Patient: sex F, age 61
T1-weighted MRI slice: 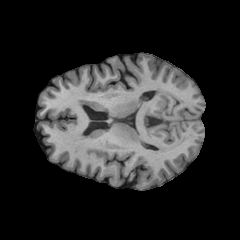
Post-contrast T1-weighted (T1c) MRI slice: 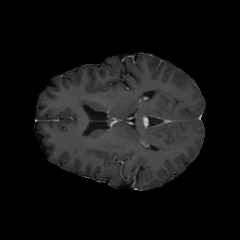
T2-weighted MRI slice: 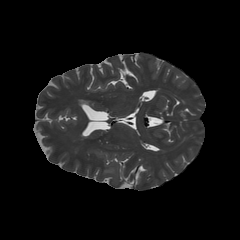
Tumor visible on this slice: yes
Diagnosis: Glioblastoma, IDH-wildtype
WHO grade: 4